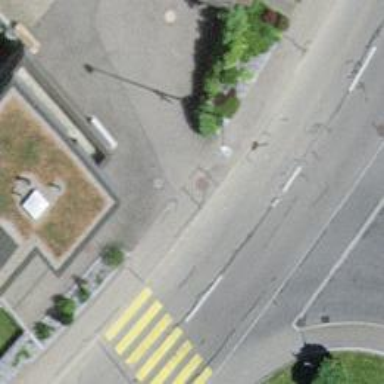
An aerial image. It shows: Public transport stop position.